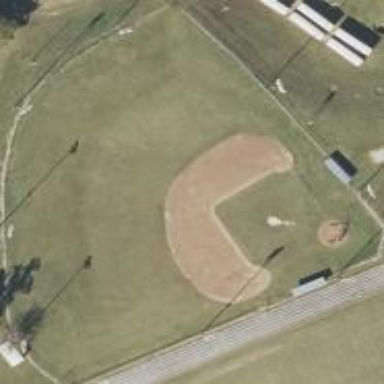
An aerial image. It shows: Baseball pitch for leisure and sports activities.